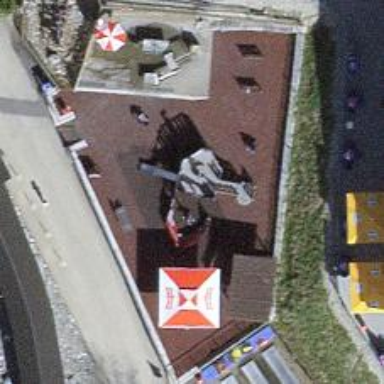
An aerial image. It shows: Playground featuring ship-themed structure.